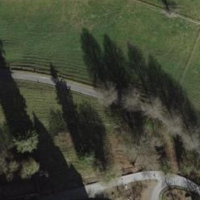
EUNIS habitat code: 41
Species observed at this site:
Urtica dioica
Lamium galeobdolon